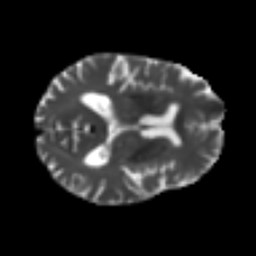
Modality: T2w
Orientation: axial
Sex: female
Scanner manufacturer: ge
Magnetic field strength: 3 T
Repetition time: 7 s
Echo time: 0.08 s